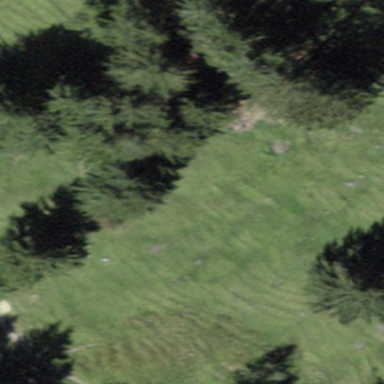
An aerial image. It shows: Forest area.